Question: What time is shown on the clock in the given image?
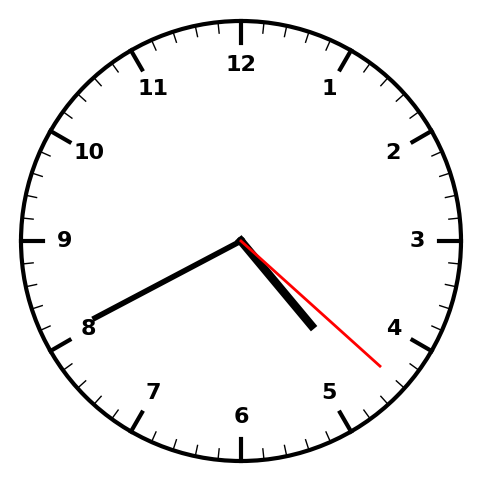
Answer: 04:40:22